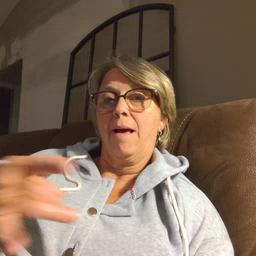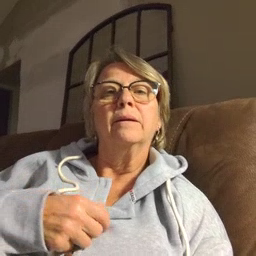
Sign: like